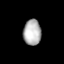
Tissue: lung
Cell type: T cells
Senescence score: 0.1461
Nuclear area (px): 446
Mean DAPI intensity: 179.054